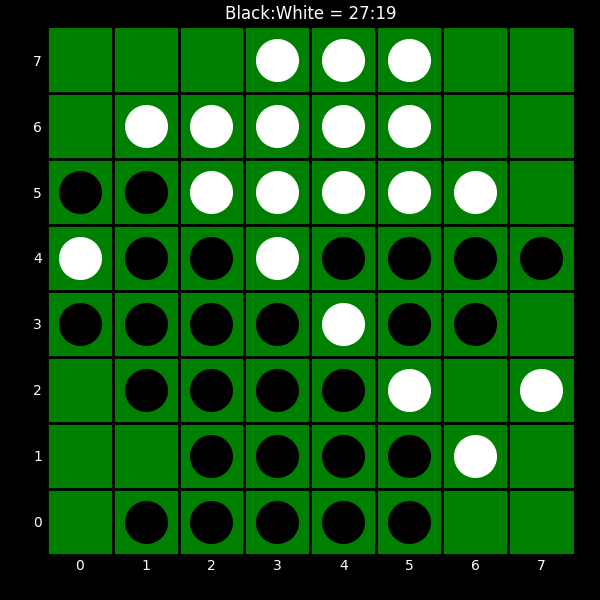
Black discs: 27
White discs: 19